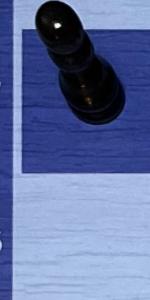
Label: Empty